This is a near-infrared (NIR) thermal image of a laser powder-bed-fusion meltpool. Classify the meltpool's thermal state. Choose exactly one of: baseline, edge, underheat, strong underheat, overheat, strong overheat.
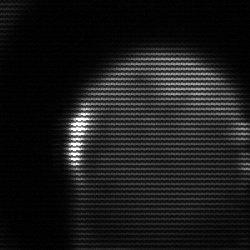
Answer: baseline